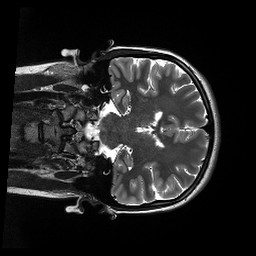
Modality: T2w
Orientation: coronal
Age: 18
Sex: female
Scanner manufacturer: siemens
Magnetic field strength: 3 T
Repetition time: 13.52 s
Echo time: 0.088 s